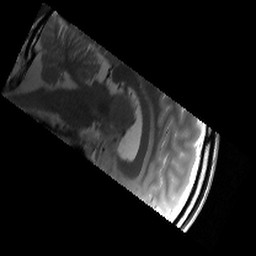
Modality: T2w
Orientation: sagittal
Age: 32
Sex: male
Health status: healthy
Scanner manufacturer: siemens
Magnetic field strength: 3 T
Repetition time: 6 s
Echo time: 0.064 s